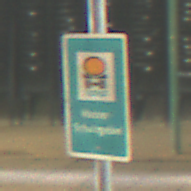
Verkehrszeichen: Wasserschutzgebiet
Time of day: MorningAfternoon
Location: Roofed (Special)
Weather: NotSpecified
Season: NotSpecified
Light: Artificial